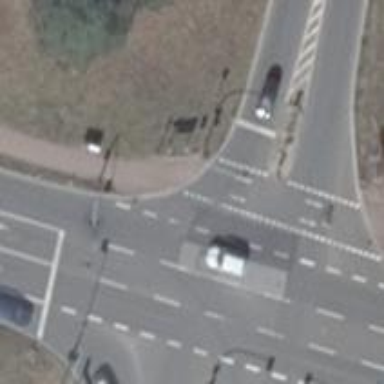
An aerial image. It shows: Crossing road.